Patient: sex M, age 35
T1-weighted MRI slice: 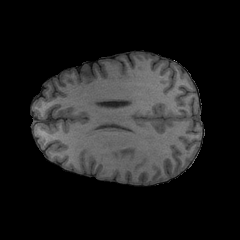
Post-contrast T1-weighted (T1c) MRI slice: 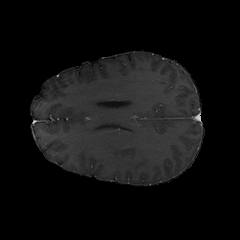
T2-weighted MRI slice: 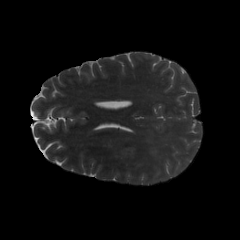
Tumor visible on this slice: yes
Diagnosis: Astrocytoma, IDH-mutant
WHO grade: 4